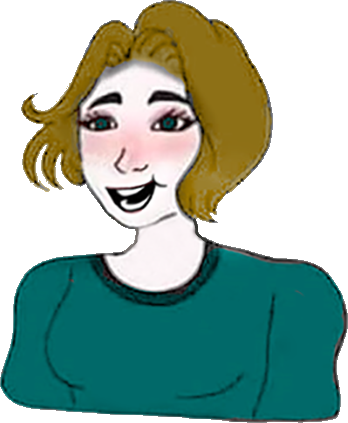
Label: 5_Doomer_Girl